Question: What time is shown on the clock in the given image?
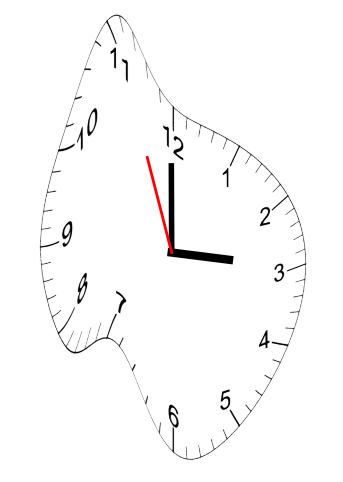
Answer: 02:59:56